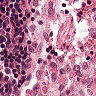
Metastatic tissue present: no